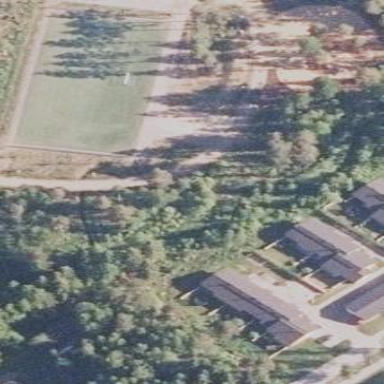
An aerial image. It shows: Recreation ground.